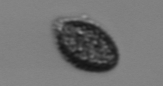
Label: Pseudochattonella_farcimen